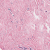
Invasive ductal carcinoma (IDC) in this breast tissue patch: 0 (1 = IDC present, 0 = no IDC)